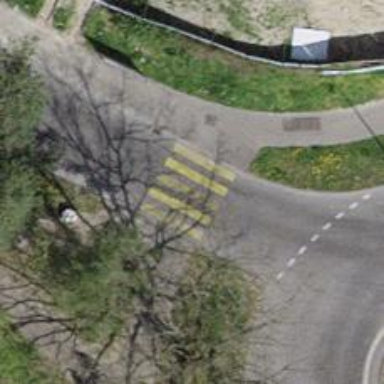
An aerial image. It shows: Uncontrolled zebra crossing with notable zebra markings.